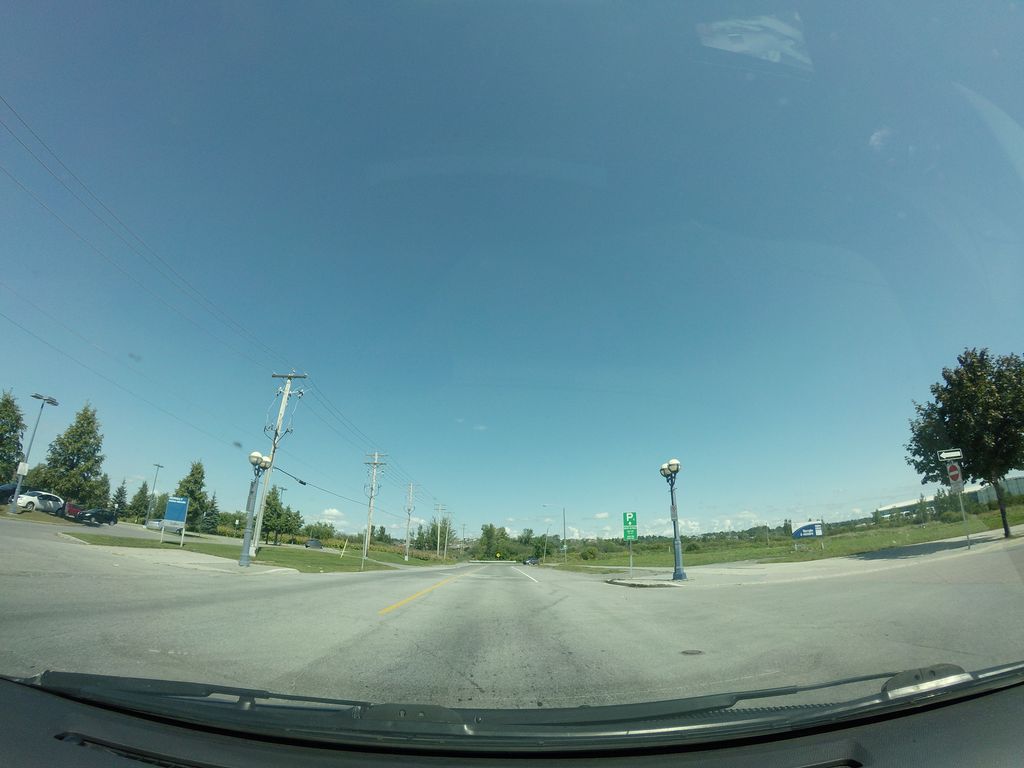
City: ottawa-gatineau